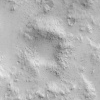
Atmospheric dust classification: not_dusty